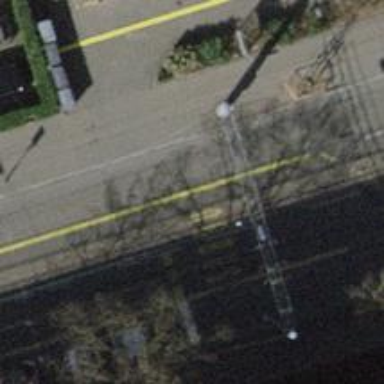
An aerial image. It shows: Tram level crossing on railway.